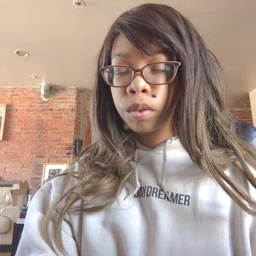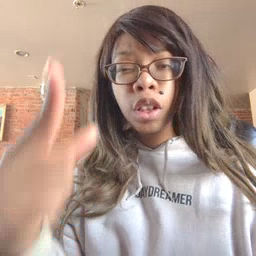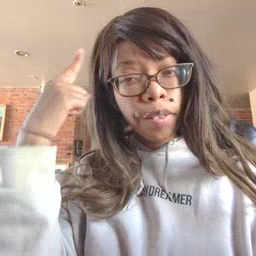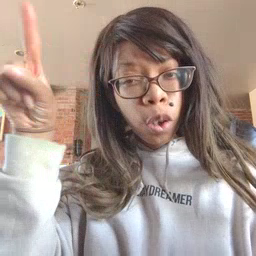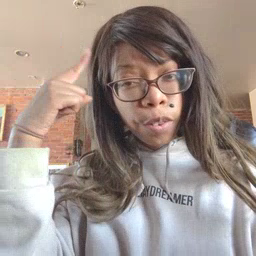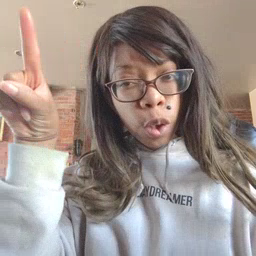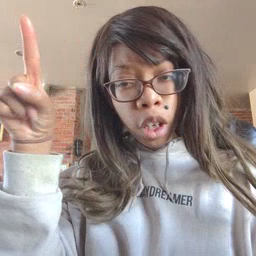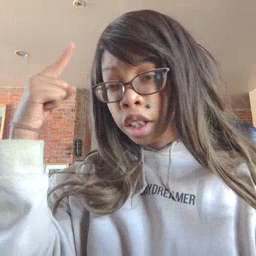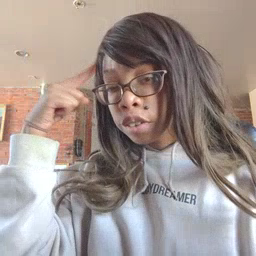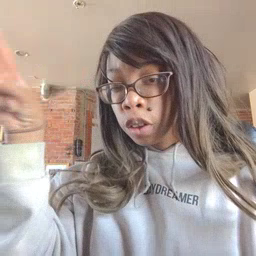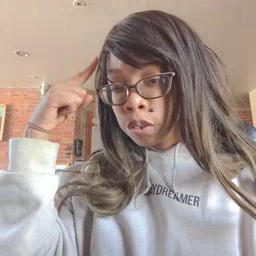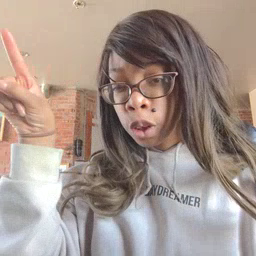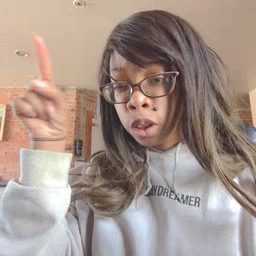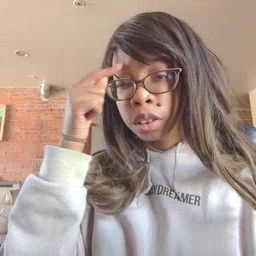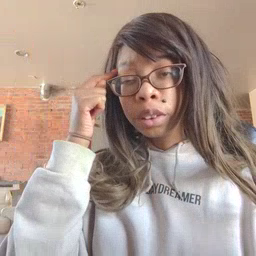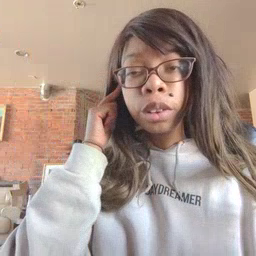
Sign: for